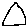
Label: triangle